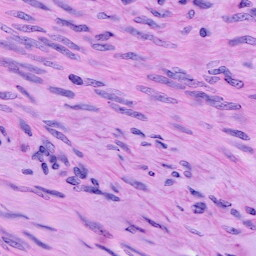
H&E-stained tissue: Cervix